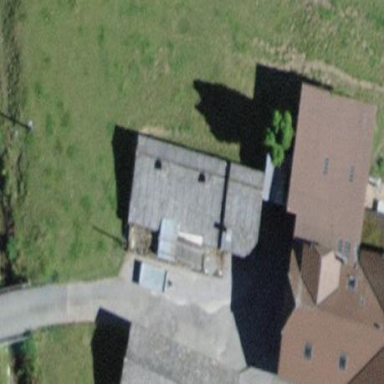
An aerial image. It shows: Sty building.